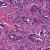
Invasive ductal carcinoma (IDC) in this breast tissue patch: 1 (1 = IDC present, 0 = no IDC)